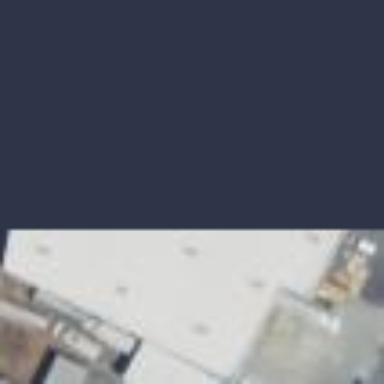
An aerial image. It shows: Warehouse.